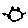
Label: cat